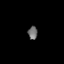
Tissue: skin
Cell type: Epithelial cells
Senescence score: 0.2735
Nuclear area (px): 121
Mean DAPI intensity: 108.793